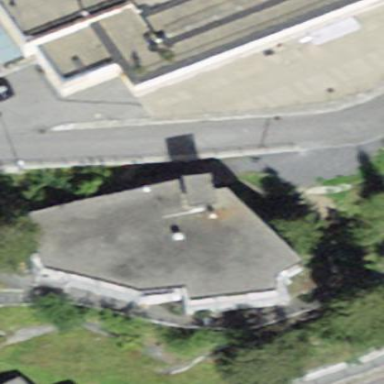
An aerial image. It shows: Hotel with flat roof.